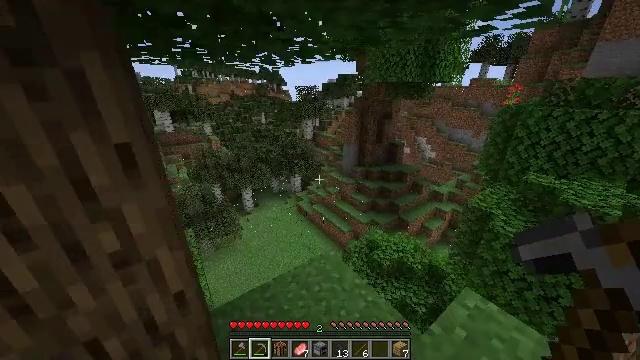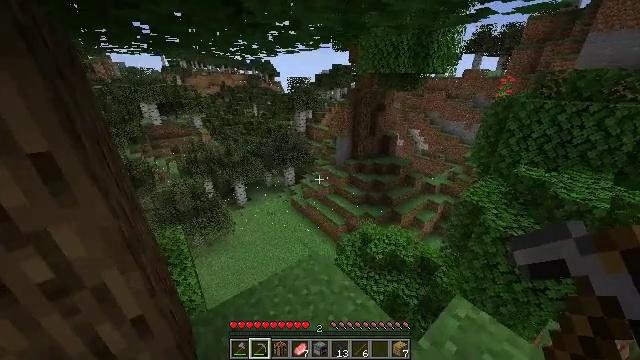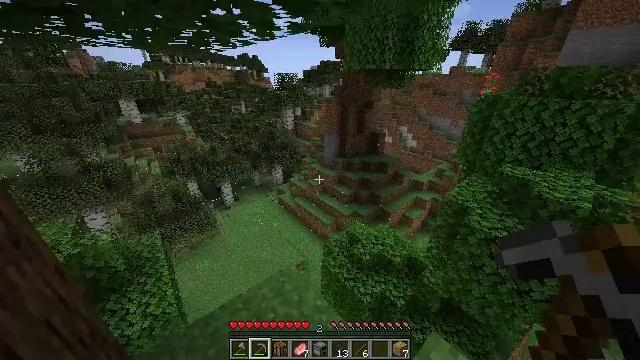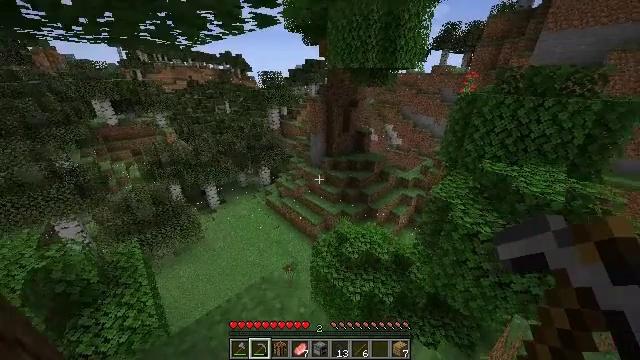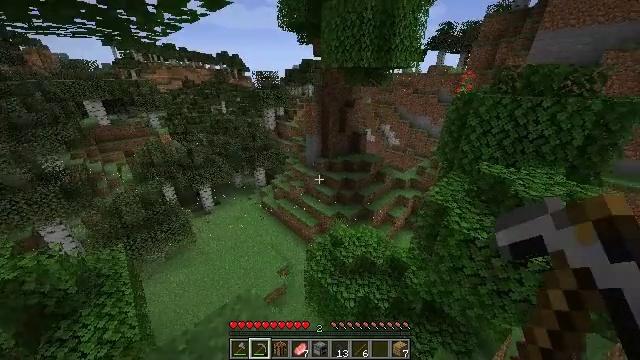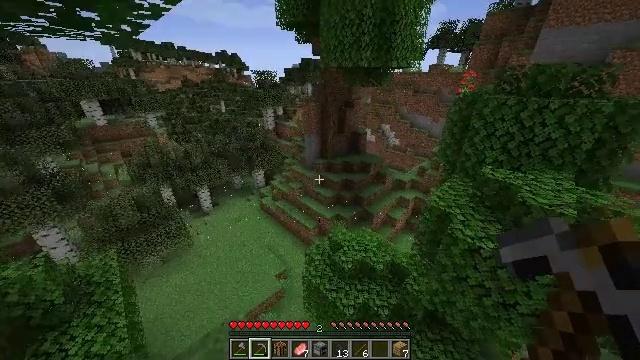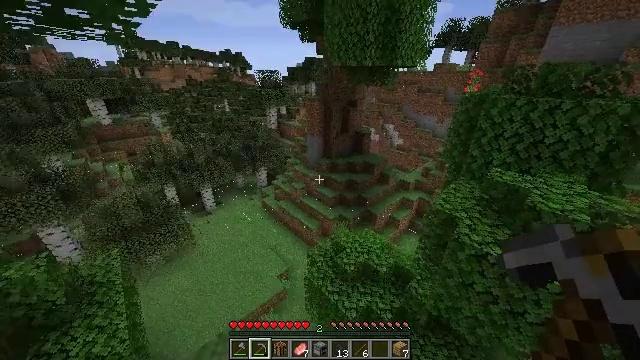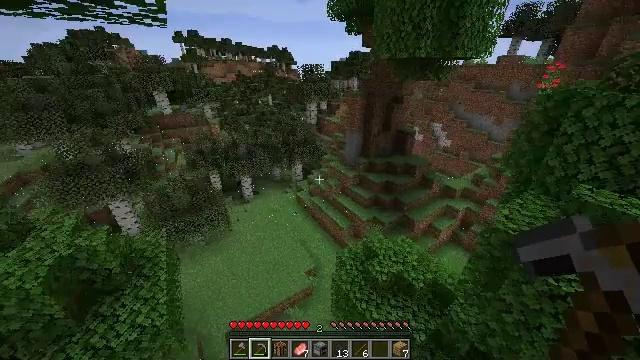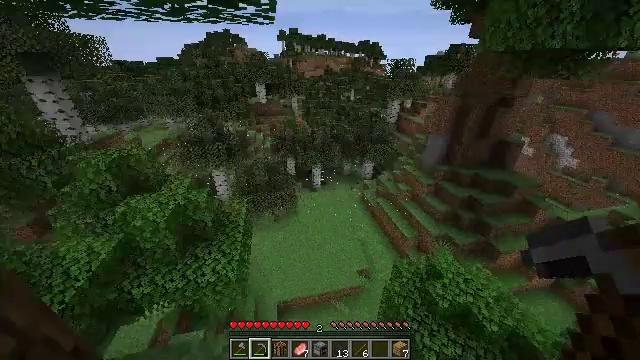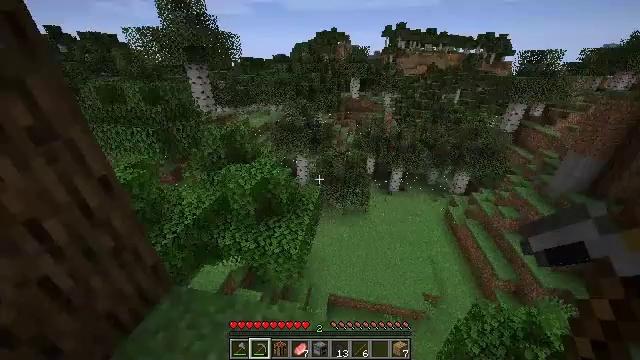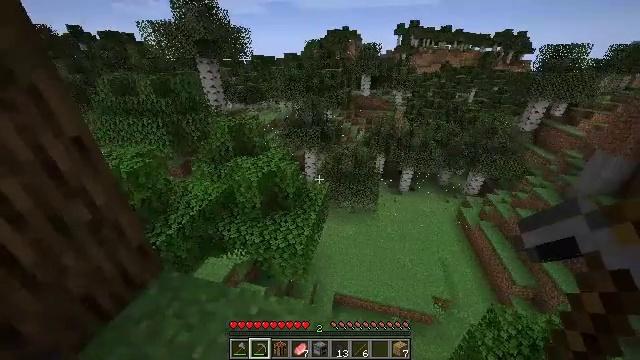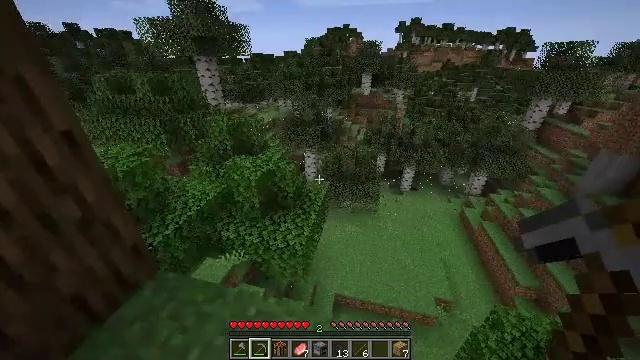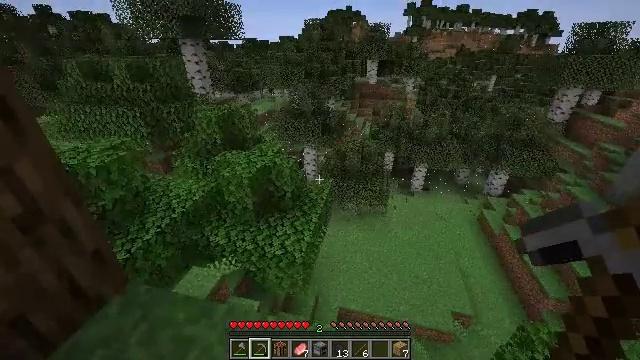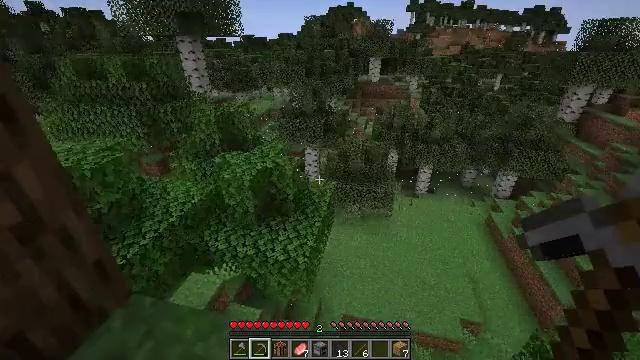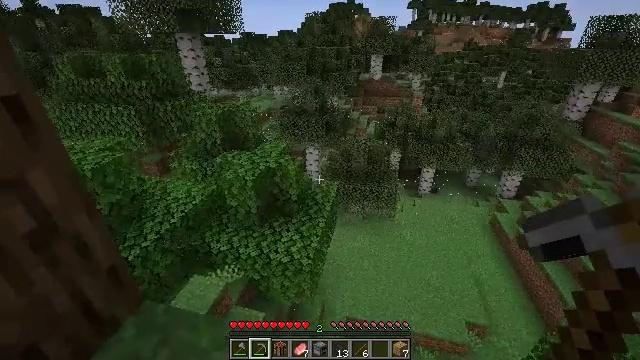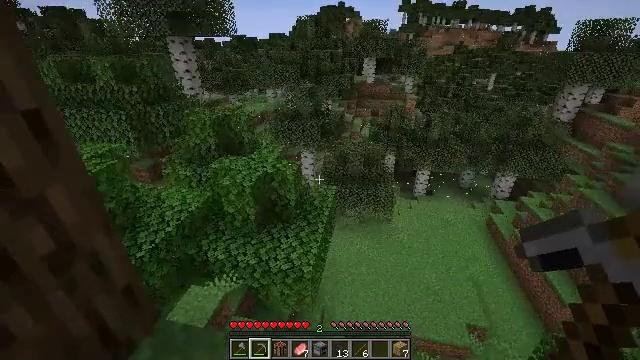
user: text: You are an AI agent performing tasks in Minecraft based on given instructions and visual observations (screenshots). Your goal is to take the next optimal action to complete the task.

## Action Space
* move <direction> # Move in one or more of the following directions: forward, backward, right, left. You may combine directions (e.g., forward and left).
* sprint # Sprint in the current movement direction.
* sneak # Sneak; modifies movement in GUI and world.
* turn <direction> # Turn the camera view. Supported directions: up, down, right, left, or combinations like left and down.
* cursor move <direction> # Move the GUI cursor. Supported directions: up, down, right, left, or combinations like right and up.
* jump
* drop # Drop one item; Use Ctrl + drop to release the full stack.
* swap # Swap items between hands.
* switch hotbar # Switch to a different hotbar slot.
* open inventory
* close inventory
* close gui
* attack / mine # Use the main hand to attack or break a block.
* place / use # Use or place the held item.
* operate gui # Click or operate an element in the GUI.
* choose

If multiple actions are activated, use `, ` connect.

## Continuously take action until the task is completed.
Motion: motion action
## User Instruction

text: Collect birch leaves from the tree.
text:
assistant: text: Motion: move forward and move right, sprint, turn right and down
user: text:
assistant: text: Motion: move forward and move right, sprint, turn right
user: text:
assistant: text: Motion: move forward and move right, sprint, turn right
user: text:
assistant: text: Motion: move forward, sprint
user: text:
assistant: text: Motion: move forward, sprint
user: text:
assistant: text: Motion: move forward, sprint
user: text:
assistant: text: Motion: move forward and move left, sprint, turn left and down
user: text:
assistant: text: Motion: move forward and move left, turn left and down
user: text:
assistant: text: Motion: move forward and move left, turn left
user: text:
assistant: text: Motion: move left, turn left
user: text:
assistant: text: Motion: move left
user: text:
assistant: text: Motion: move left
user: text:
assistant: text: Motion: move left
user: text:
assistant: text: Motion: move left
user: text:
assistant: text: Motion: move left, turn right
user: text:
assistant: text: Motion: move left, turn right and up
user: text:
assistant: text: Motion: turn right and up
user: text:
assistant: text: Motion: turn right and up
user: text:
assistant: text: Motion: turn right and up
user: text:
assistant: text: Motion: turn right and up
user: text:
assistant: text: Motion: turn right and up
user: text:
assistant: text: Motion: turn right and up
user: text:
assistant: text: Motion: no_op
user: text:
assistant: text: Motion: no_op
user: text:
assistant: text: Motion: no_op
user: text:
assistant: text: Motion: no_op
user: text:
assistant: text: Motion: no_op
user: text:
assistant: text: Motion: no_op
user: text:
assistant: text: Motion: no_op
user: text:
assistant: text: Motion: turn right